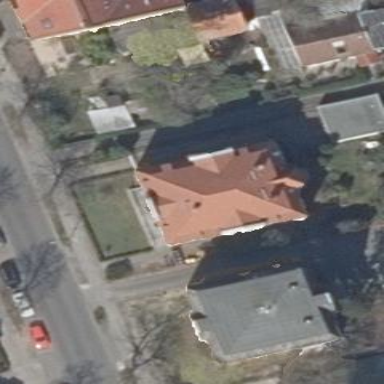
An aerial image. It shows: Apartment building with quadruple saltbox roof shape.